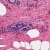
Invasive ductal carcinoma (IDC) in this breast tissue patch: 0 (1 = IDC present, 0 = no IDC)